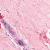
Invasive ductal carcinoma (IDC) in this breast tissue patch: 0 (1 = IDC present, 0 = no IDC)